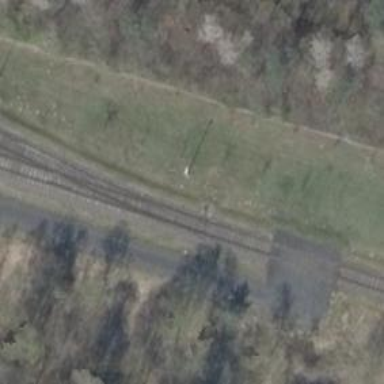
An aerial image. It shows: Railway switch.